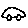
Label: car